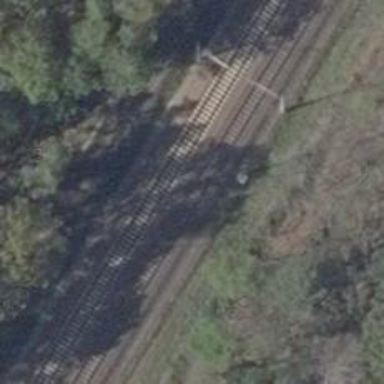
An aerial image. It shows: Railway signal.